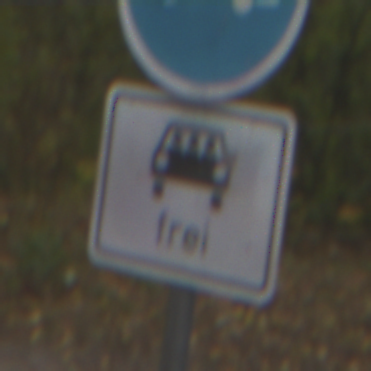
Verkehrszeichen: MehrfachbesetzePersonenkraftwagenFrei
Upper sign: Busssonderstreifen
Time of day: MorningAfternoon
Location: Outdoor (Urban)
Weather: PartlyCloudy
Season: NotSpecified
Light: Natural